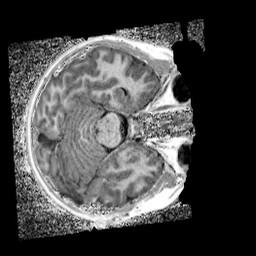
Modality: UNIT1_denoised
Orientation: axial
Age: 9
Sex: male
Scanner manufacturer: siemens
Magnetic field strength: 3 T
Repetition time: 4 s
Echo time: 0.00299 s